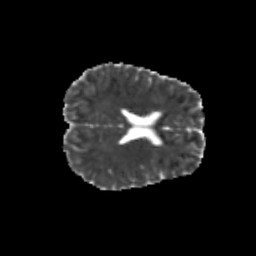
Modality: MD
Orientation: axial
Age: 12
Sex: male
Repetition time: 9.512 s
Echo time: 0.089 s